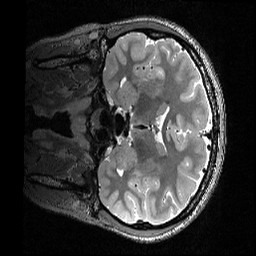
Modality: T2w
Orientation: coronal
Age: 21
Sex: female
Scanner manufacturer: siemens
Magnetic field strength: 3 T
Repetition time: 3.2 s
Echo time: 0.56 s